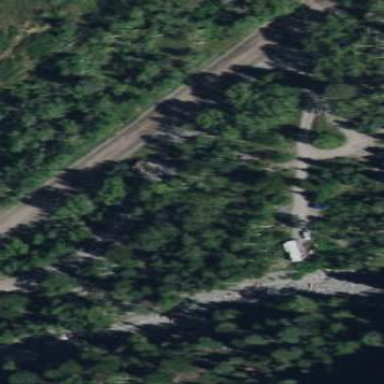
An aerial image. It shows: Basic campsite with tents for tourism.